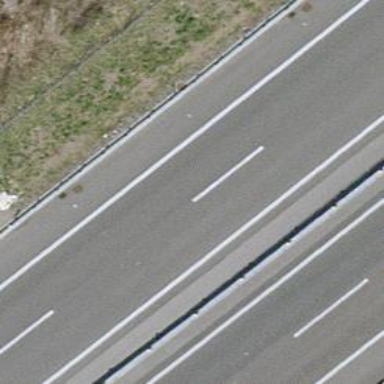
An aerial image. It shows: Asphalt motorway.